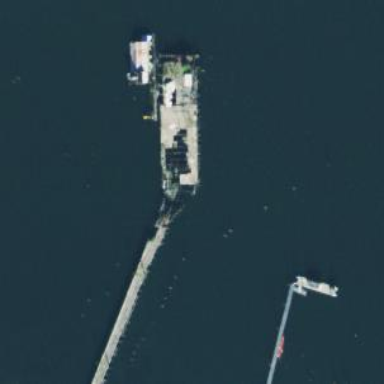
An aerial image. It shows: Ruined pier made by man.